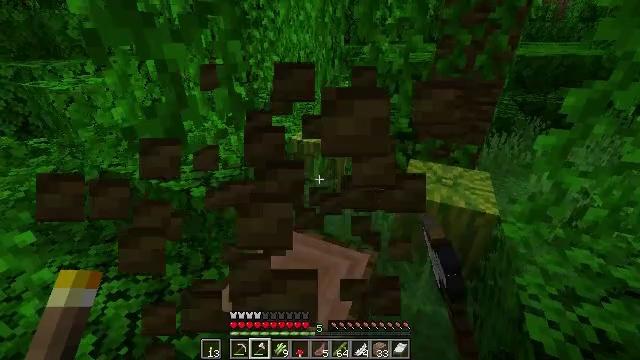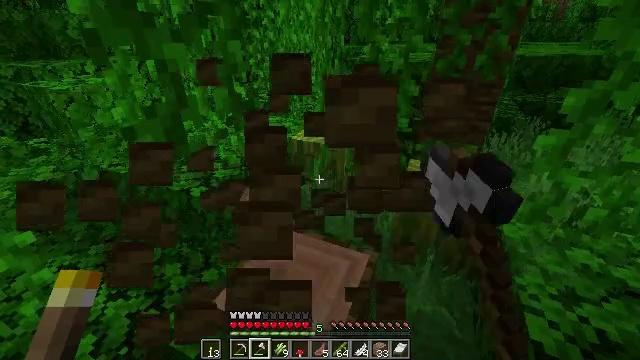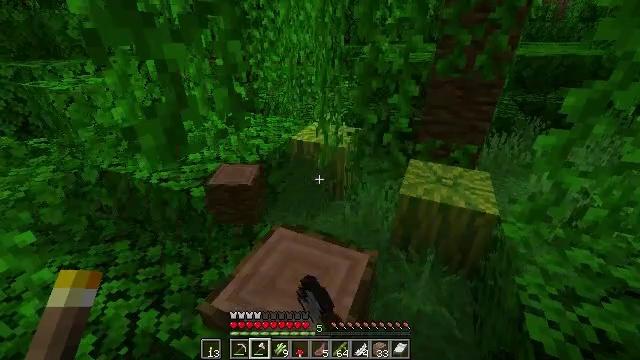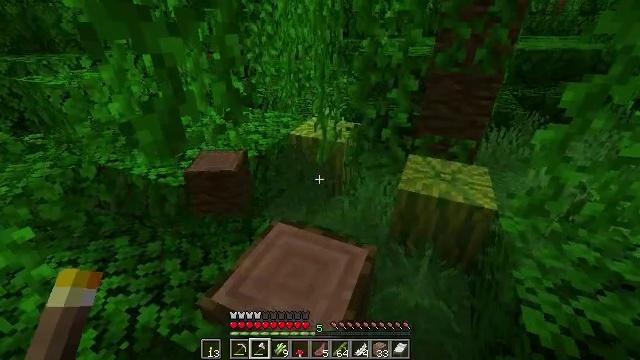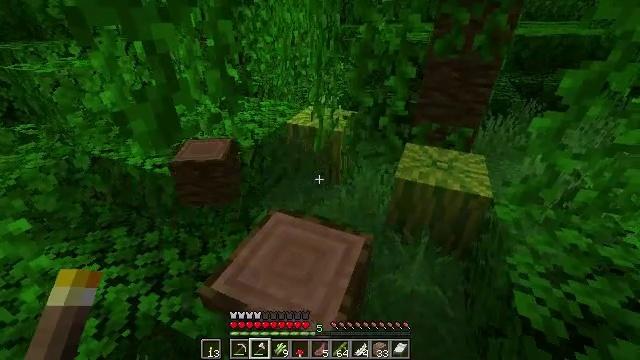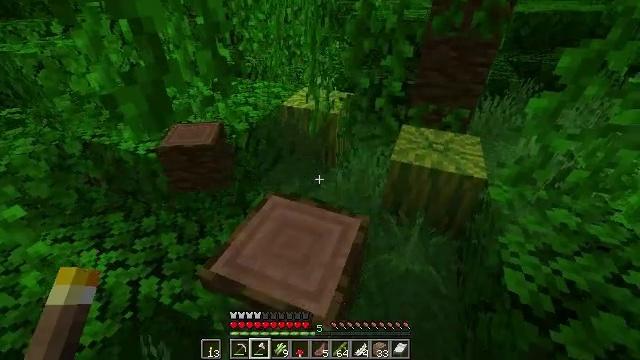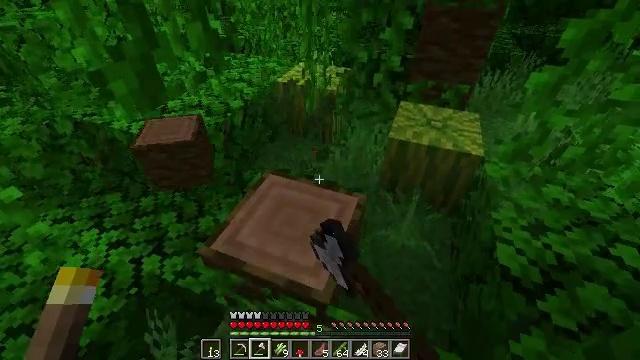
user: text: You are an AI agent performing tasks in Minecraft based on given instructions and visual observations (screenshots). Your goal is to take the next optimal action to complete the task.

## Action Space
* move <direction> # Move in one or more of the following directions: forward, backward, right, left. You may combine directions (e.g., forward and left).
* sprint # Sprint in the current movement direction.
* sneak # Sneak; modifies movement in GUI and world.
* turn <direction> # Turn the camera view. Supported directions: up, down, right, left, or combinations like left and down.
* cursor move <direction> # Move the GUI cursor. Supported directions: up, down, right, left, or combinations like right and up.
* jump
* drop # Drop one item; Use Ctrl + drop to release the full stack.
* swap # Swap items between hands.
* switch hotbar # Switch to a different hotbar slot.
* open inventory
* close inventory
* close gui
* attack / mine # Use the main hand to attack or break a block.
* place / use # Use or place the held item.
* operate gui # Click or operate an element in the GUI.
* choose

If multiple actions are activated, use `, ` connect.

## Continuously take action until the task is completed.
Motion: motion action
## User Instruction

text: Gather fern from the ground.
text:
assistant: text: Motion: attack / mine
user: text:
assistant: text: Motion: attack / mine
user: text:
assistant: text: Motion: turn down, attack / mine
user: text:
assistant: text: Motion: turn down, attack / mine
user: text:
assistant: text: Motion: turn right and down, attack / mine
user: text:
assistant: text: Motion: turn down, attack / mine
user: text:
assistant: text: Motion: attack / mine